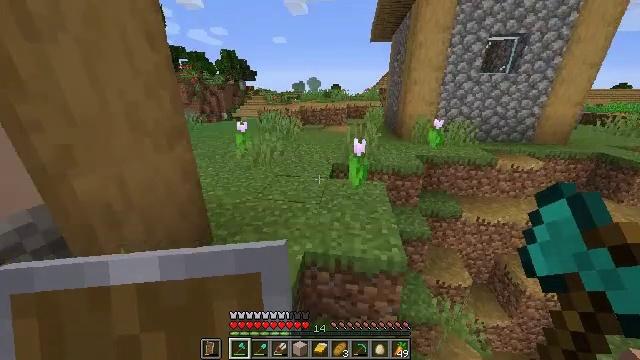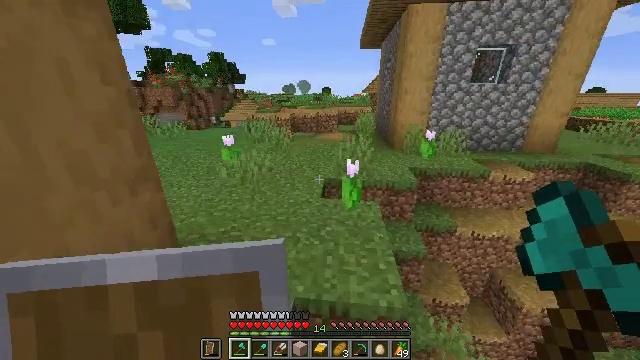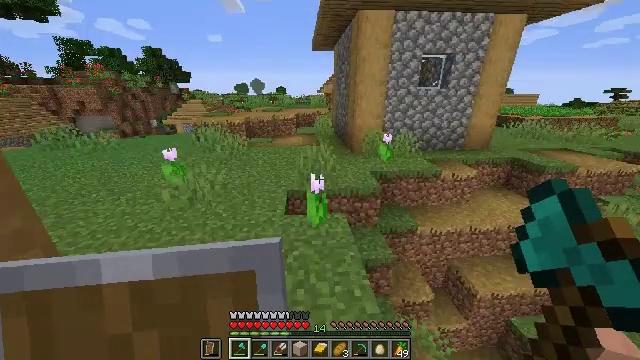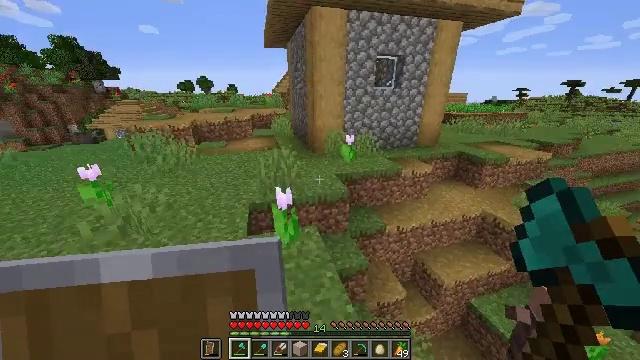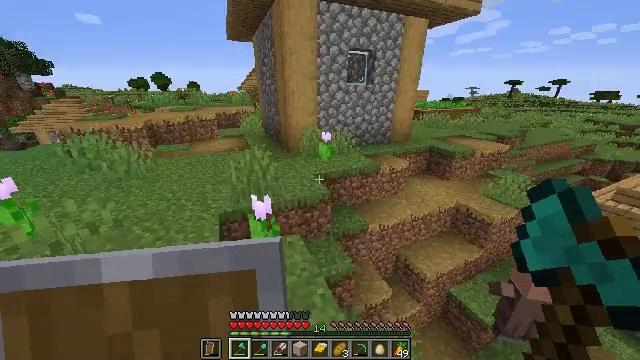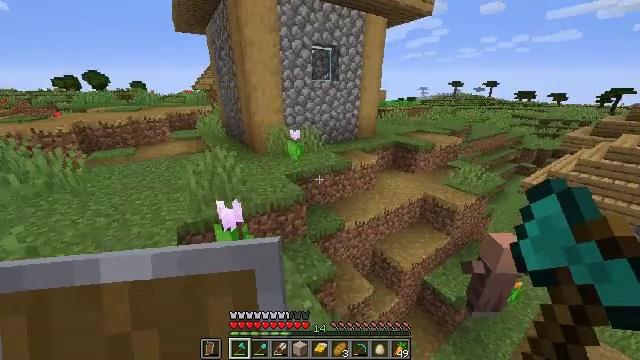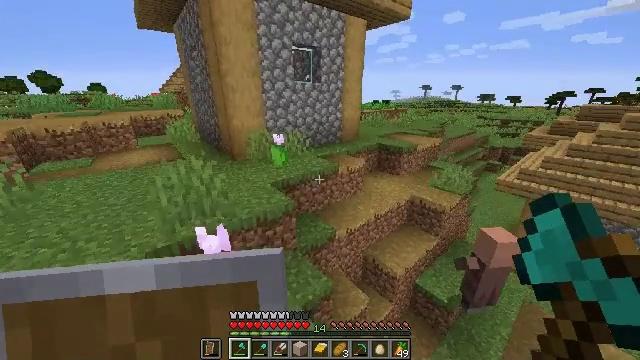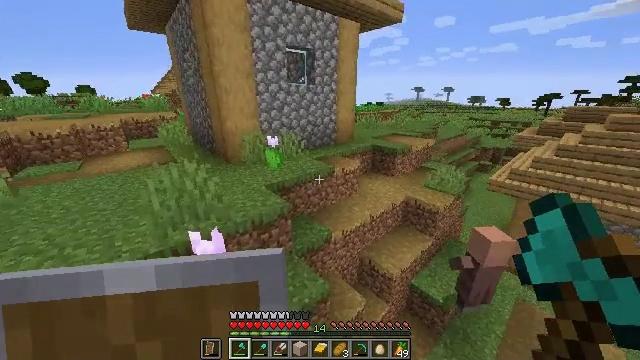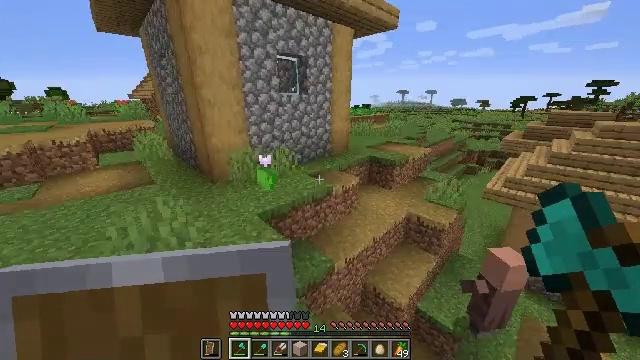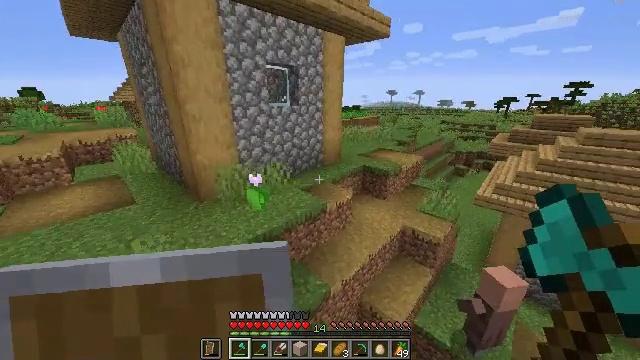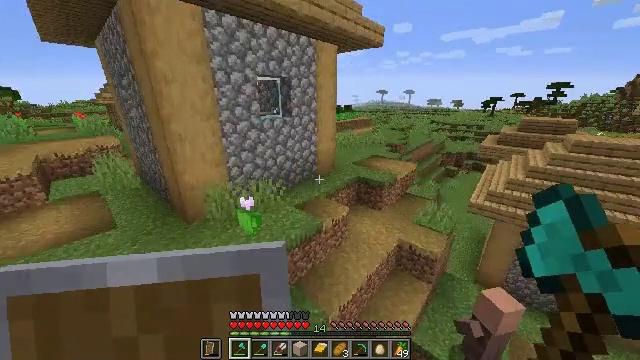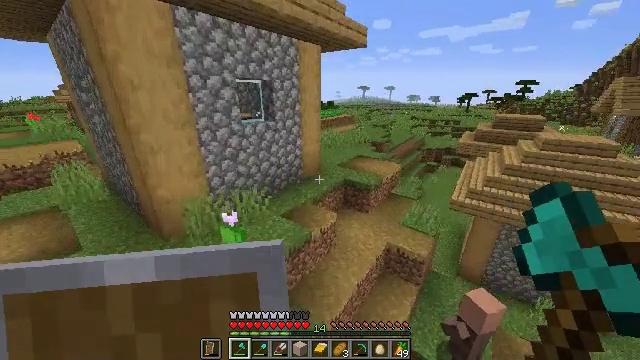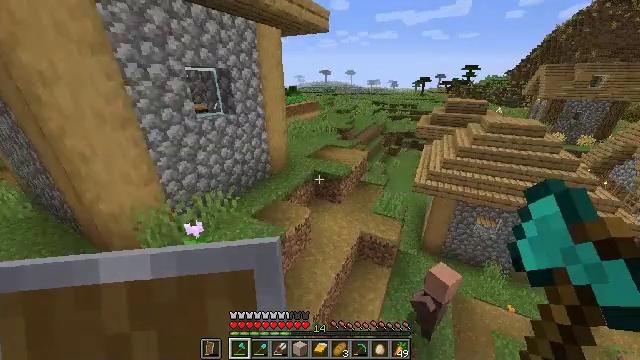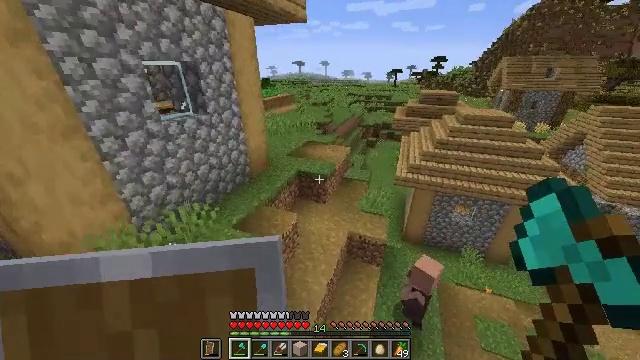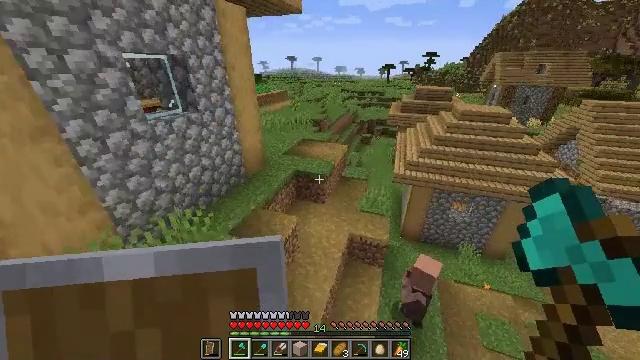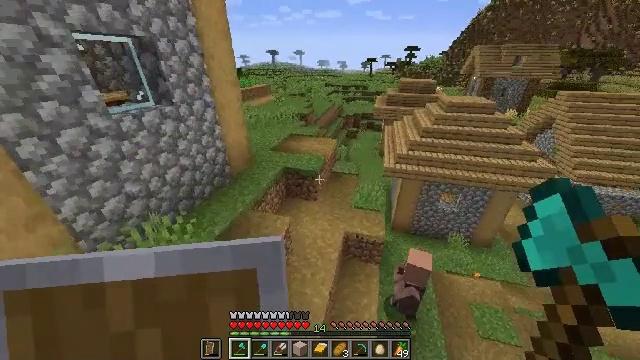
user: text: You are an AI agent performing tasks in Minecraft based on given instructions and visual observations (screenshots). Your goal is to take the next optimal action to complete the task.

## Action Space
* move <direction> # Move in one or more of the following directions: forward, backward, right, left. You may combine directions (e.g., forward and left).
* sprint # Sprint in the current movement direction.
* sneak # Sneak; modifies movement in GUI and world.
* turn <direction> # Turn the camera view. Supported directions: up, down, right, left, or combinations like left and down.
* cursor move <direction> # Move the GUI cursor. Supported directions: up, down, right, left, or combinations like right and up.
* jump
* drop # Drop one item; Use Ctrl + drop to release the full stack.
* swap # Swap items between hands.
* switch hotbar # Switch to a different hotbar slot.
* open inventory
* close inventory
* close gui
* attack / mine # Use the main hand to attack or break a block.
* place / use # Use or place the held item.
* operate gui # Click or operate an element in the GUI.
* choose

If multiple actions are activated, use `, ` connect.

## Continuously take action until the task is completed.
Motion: motion action
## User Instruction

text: Attack the oak door to gather it.
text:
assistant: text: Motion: move forward, sprint, turn right, jump
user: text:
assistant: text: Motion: move forward, sprint, turn right, jump
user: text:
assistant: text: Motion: move forward, sprint, turn right, jump
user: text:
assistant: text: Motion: move forward, sprint, turn right, jump
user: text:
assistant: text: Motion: move forward, sprint, turn right
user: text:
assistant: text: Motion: move forward, sprint, turn right
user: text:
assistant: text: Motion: move forward, sprint, turn right
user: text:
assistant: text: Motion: move forward, sprint, turn right, jump
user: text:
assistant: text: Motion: move forward, sprint, turn right, jump
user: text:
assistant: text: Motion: move forward, sprint, turn right, jump
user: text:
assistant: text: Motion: move forward, sprint, turn right and down, jump
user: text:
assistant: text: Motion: move forward, sprint, turn right and down, jump
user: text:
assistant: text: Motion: move forward, sprint, turn right and down, jump
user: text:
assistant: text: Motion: move forward, sprint, turn right, jump
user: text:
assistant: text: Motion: move forward, sprint, turn right and down, jump
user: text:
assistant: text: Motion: move forward, sprint, turn right and down, jump
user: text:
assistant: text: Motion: move forward, sprint, turn right, jump
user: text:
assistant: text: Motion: move forward, sprint, turn right, jump
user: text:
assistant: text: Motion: move forward, sprint, jump
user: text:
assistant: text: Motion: move forward, sprint, turn up, jump
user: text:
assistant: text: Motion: move forward, sprint, turn left and up, jump
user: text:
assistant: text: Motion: move forward, sprint, turn left and up, jump
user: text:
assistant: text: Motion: move forward, sprint, turn left, jump
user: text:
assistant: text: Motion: move forward, sprint, jump
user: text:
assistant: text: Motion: move forward, sprint, jump
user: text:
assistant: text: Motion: move forward, sprint, turn left, jump
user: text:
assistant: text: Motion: move forward, sprint, turn left, jump
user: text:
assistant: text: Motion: move forward, sprint, turn left, jump
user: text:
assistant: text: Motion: move forward, sprint, turn left, jump
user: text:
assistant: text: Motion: move forward, sprint, turn left, jump